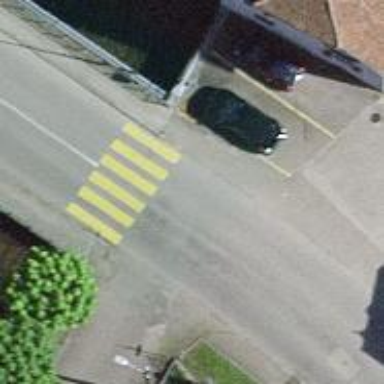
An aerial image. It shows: Crossing road.